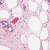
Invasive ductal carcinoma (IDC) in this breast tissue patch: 0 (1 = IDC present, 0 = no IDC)